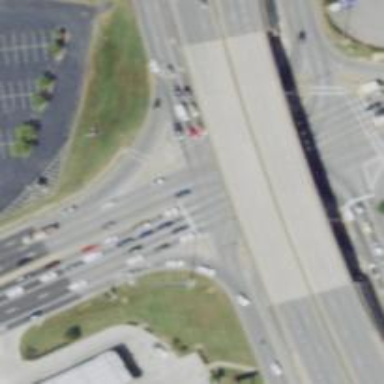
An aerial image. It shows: Trunk link highway.